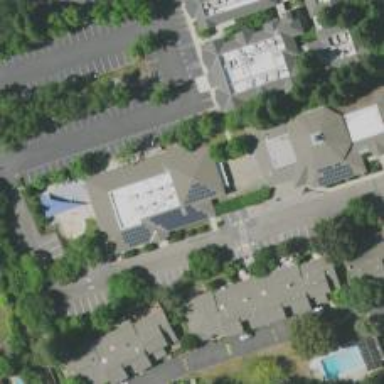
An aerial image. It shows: Kindergarten.